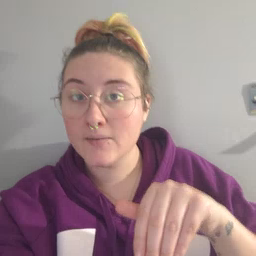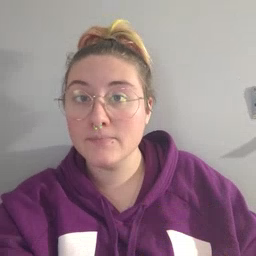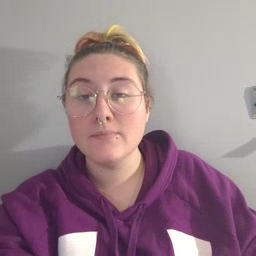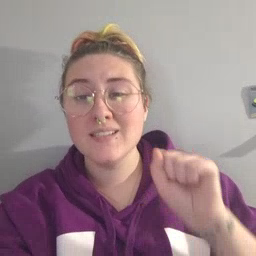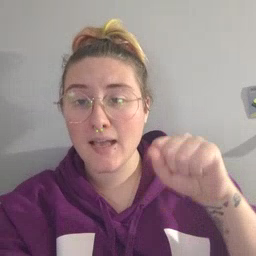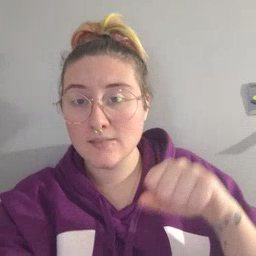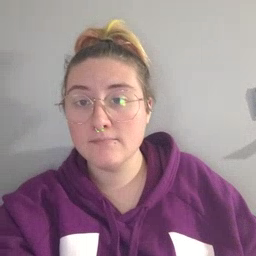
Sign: yes